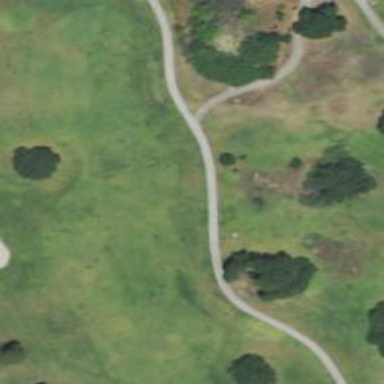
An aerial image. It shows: Footway leading to the Eagle Vines Golf Course.